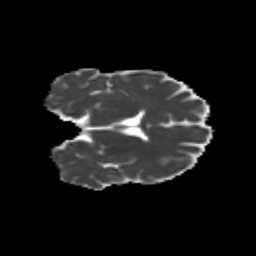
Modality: MD
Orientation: coronal
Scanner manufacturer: siemens
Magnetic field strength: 3 T
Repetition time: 9.2 s
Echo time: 0.084 s